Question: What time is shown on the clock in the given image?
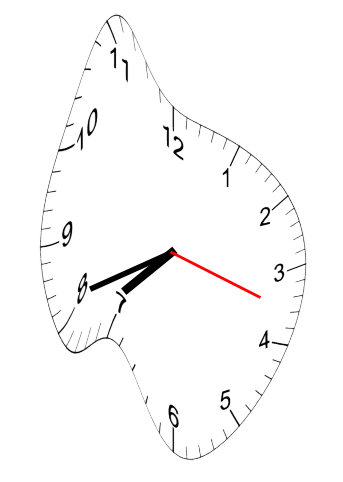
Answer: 07:41:18